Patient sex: F
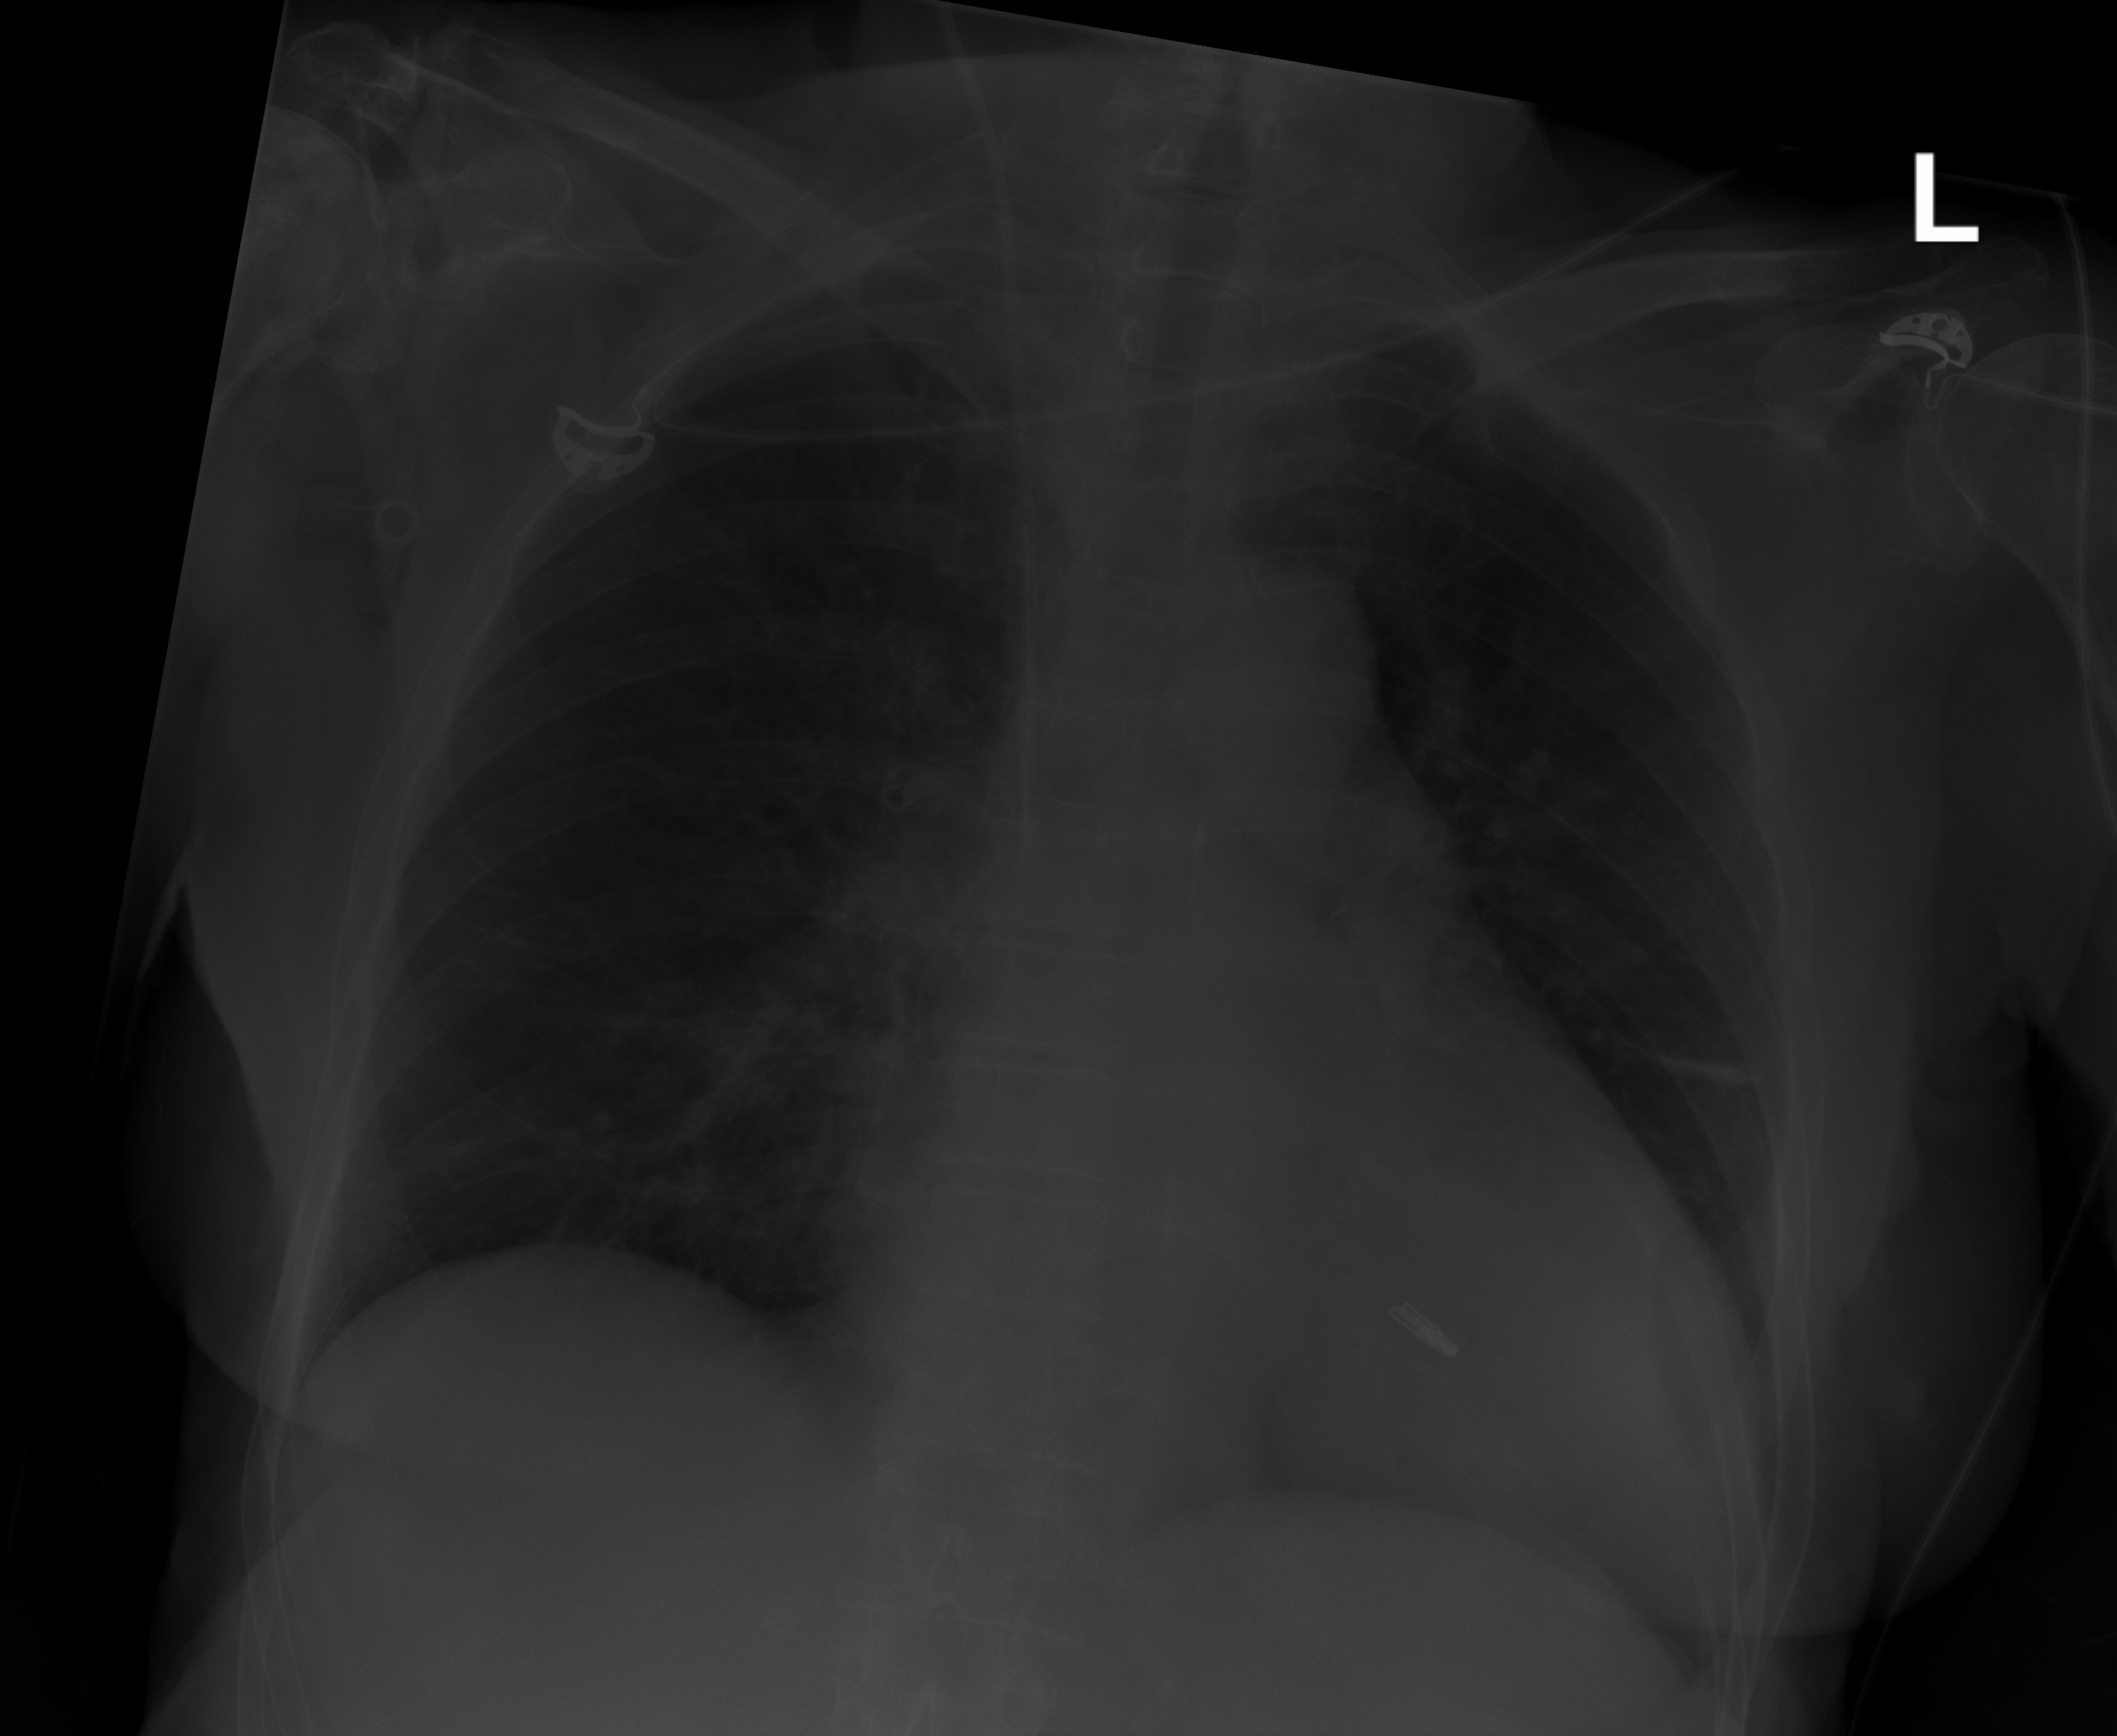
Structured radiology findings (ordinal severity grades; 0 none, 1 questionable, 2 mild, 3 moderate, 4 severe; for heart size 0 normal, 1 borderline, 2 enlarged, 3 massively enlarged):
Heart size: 2
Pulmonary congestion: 0
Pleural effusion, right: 0
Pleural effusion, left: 0
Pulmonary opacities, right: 0
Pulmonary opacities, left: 0
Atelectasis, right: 0
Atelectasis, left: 1